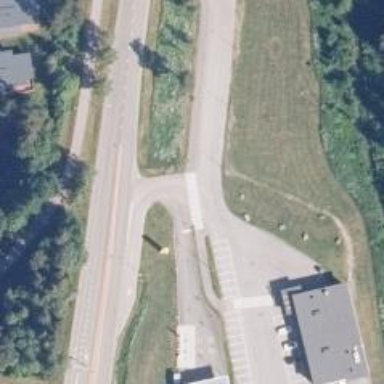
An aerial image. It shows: Uncontrolled crossing on the road.